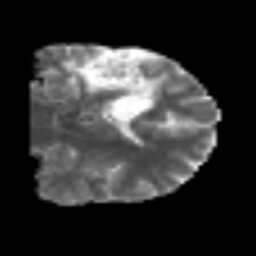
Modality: MD
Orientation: coronal
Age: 50
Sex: male
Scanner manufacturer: siemens
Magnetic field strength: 3 T
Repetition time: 6.1 s
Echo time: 0.101 s